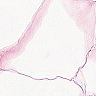
Metastatic tissue present: no